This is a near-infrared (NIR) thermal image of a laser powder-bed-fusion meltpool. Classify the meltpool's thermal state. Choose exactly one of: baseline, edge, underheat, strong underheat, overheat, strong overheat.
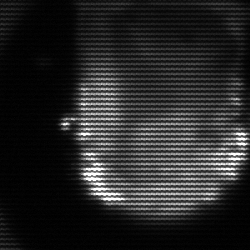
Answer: baseline